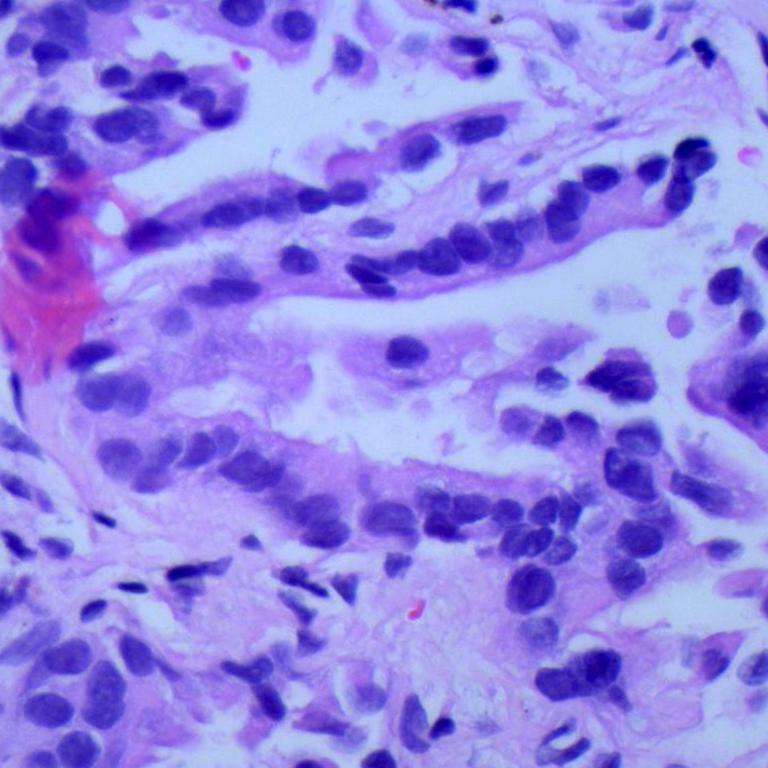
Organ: lung
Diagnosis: adenocarcinomas